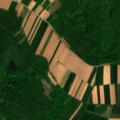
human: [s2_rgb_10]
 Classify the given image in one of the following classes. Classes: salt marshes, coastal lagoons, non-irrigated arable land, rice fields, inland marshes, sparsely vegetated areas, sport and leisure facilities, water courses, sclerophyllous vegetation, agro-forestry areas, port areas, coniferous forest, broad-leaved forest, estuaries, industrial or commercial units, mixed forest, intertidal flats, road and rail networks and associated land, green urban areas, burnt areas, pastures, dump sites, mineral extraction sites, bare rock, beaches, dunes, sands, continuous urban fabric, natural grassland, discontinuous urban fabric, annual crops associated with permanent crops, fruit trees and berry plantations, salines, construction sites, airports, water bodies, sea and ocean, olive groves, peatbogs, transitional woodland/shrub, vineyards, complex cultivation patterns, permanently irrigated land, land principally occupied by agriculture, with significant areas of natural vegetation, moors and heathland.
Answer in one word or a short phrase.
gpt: non-irrigated arable land, broad-leaved forest